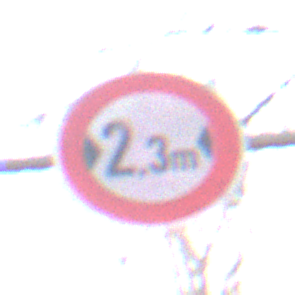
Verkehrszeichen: TatsaechlicheBreite2Komma3
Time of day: SunriseSunset
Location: Outdoor (Nature)
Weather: Clear
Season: Autumn
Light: Natural